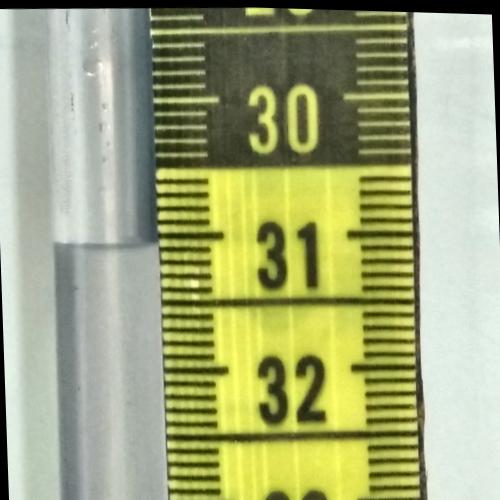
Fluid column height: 31.1 cm